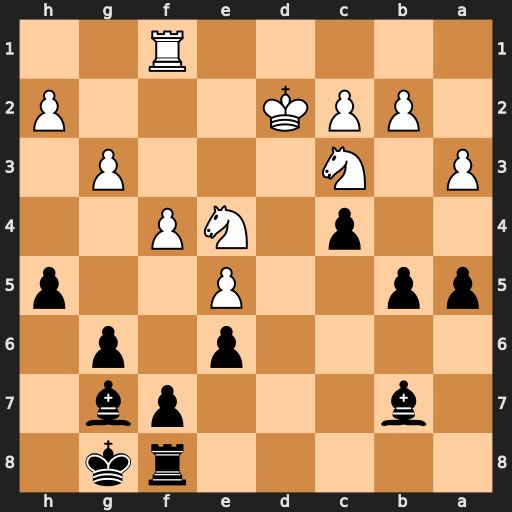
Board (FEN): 5rk1/1b3pb1/4p1p1/pp2P2p/2p1NP2/P1N3P1/1PPK3P/5R2
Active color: b
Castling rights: -
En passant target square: -
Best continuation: b4 axb4 axb4